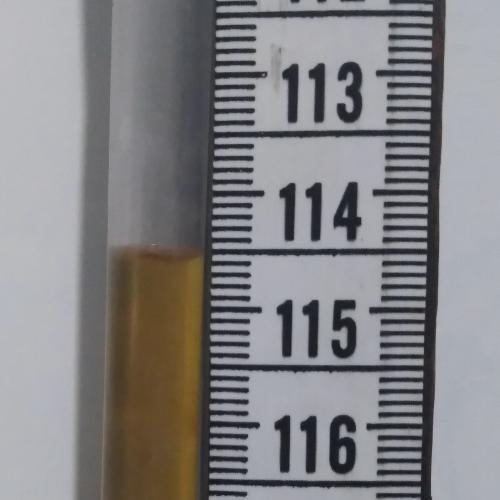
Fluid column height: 114.5 cm